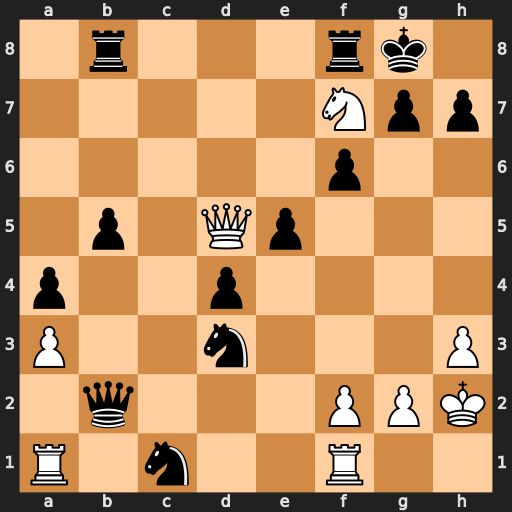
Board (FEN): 1r3rk1/5Npp/5p2/1p1Qp3/p2p4/P2n3P/1q3PPK/R1n2R2
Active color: w
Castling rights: -
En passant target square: -
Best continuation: Nh6+ Kh8 Qg8+ Rxg8 Nf7#